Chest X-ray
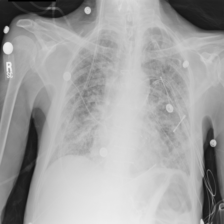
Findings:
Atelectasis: negative
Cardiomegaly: negative
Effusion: negative
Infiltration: negative
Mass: negative
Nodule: negative
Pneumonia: negative
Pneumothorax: negative
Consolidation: negative
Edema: negative
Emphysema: negative
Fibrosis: negative
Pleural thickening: negative
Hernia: negative